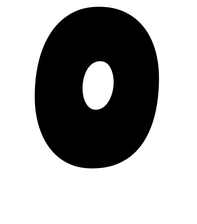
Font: Gluten_ExtraBold